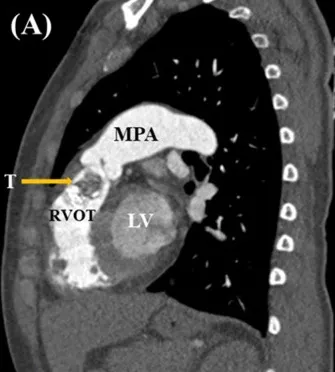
Cardiac computed tomography demonstrated a mixed-density lesion with irregular margins in the RVOT.
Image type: radiology (ct)